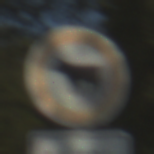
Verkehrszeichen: VerbotViehtrieb
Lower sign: ZeitangabenOhneBeschraenkungAufWochentage1
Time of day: MorningAfternoon
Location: Outdoor (Suburban)
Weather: Clear
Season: NotSpecified
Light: Natural